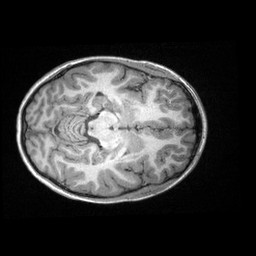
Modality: T1w
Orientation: axial
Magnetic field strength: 3 T